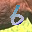
Label: 6